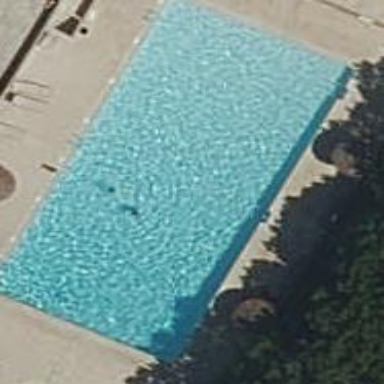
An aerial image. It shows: Swimming pool located in leisure land.